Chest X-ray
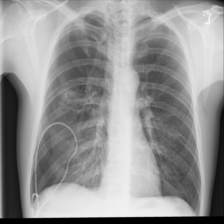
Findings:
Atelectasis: positive
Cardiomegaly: negative
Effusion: negative
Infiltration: negative
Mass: negative
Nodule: negative
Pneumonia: negative
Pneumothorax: positive
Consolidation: negative
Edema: negative
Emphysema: negative
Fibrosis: negative
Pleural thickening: negative
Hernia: negative